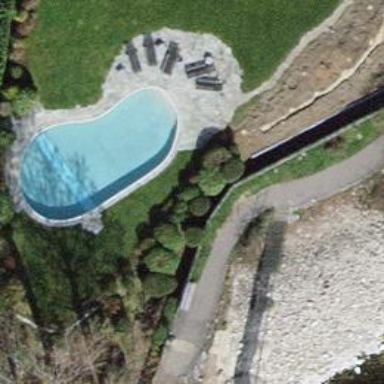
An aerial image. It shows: Swimming pool located in leisure land.